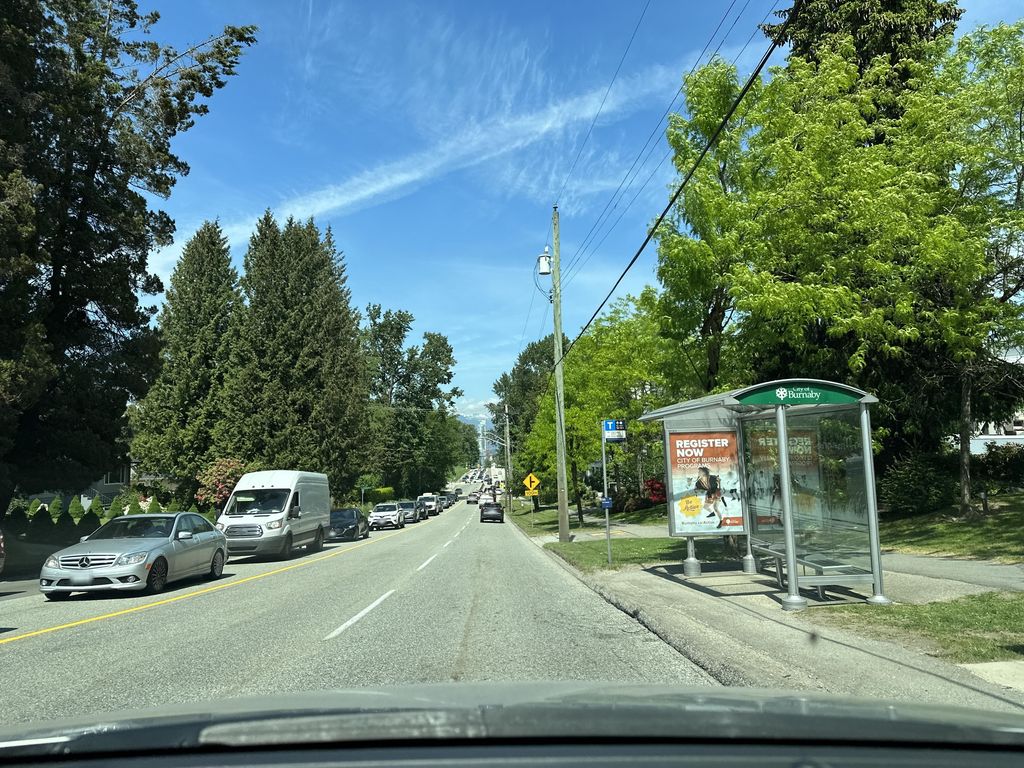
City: vancouver